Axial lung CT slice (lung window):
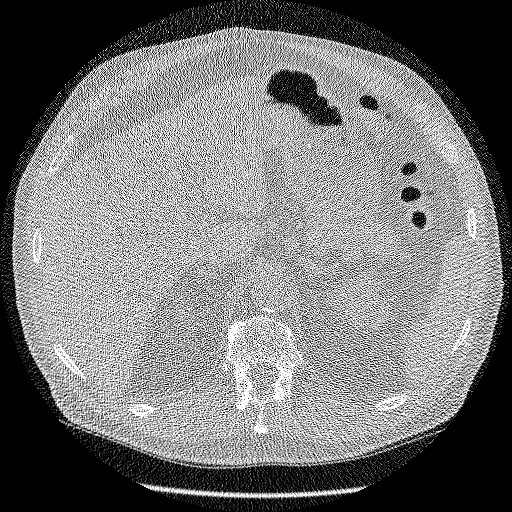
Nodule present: no